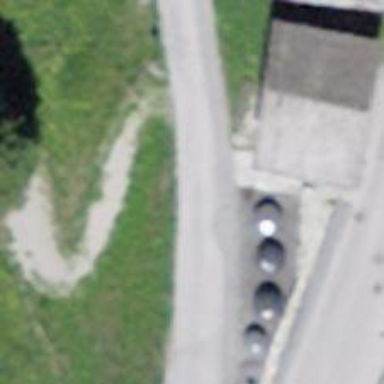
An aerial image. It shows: Set of steps on the road.